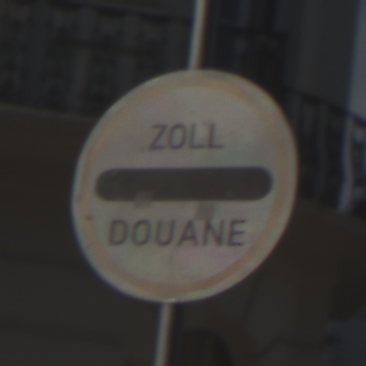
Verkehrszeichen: Zollstelle
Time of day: MorningAfternoon
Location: Outdoor (Urban)
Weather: PartlyCloudy
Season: NotSpecified
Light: Natural